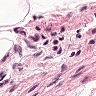
Metastatic tissue present: no